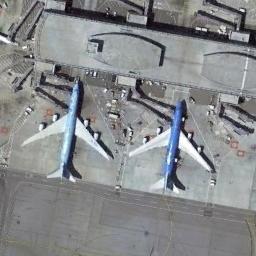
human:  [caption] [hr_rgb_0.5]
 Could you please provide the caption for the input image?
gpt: Two blue planes are stopped beside the terminal .

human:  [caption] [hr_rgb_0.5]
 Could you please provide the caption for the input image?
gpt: Two blue planes parked next to boarding bridges of the terminal and some facilities around it .

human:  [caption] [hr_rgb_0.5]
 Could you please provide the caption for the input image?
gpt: Here are two planes with blue fuselage .

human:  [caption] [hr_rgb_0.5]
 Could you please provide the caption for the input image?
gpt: Two blue fuselage aircraft parked neatly next to the buildings in the airport, With many containers next to the aircraft .

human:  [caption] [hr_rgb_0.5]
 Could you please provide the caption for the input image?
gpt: Two blue and white planes are in the parking lot next to the building .